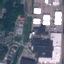
Land use / land cover: Industrial